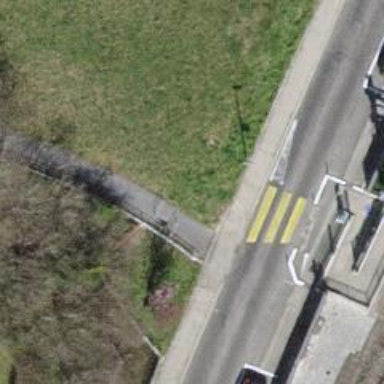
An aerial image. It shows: Cycle barrier.